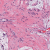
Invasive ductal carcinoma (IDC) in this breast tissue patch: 1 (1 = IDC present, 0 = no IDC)